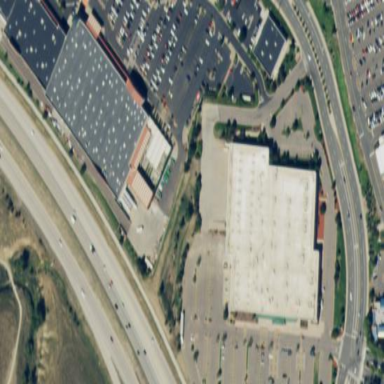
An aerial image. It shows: Retail area.